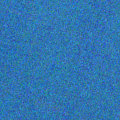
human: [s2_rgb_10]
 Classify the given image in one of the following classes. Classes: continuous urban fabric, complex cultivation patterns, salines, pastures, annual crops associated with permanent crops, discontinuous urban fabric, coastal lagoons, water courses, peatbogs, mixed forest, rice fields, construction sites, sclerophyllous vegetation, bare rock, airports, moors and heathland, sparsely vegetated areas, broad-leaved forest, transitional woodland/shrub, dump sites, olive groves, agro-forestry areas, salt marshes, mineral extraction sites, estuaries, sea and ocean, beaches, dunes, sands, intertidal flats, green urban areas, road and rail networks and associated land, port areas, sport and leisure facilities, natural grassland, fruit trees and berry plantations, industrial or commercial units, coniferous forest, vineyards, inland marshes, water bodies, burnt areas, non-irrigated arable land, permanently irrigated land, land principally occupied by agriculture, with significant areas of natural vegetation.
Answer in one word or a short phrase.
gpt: sea and ocean